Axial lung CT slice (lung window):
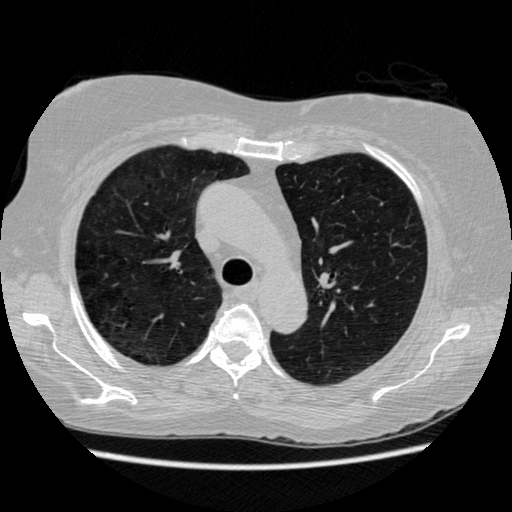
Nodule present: no